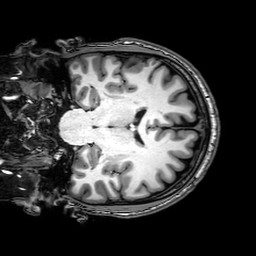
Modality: T1w
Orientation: coronal
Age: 25
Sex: male
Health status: healthy
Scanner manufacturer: philips
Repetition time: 0.008209 s
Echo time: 0.00377 s